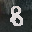
Label: 8